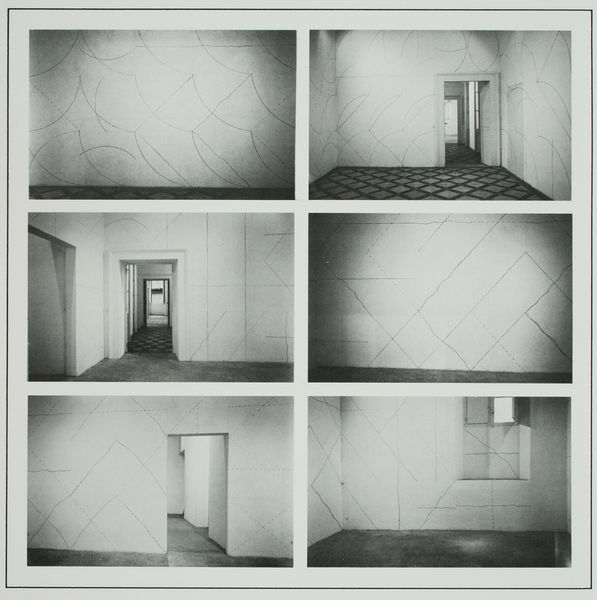
Titel: All Combinations of Arcs from Corners and Sides, straight, not-straight, and broken Lines (Wall Drawing)
Künstler: Sol Lewitt
Standort: Mailand
Institution: Collection Giusepppe Panza di Biumo
Schlagwörter: schatten, weiß, fenster, grau, hell, licht, raum, schwarz, tür, zimmer, wand, wellen, bilder, türen, leere, linien, foto, fotografie, wände, räume, sechs, installation, fluchten, sol lewitt